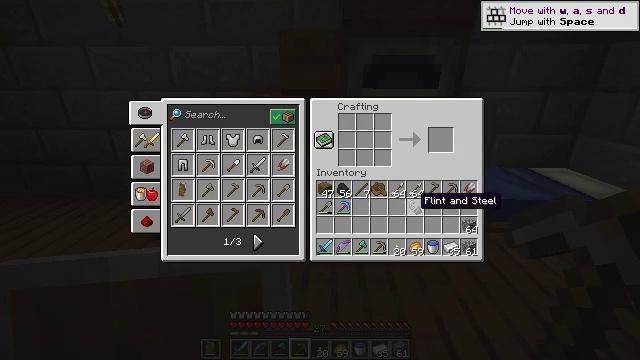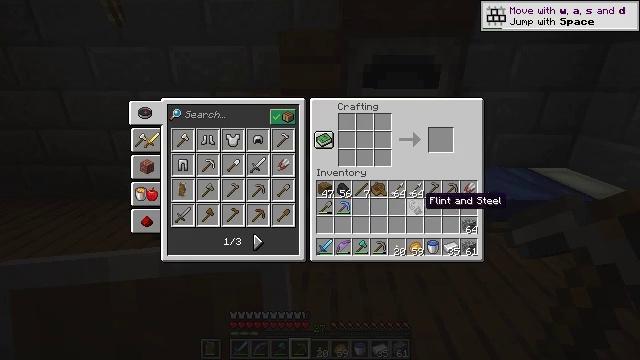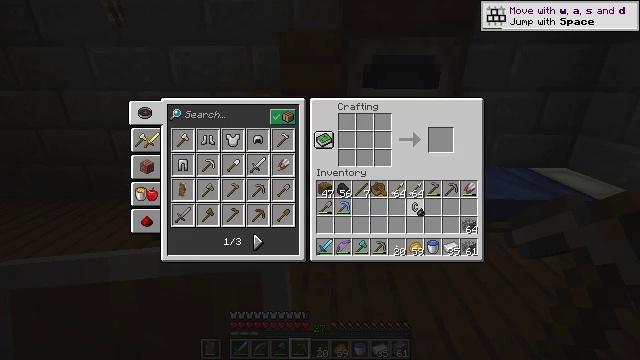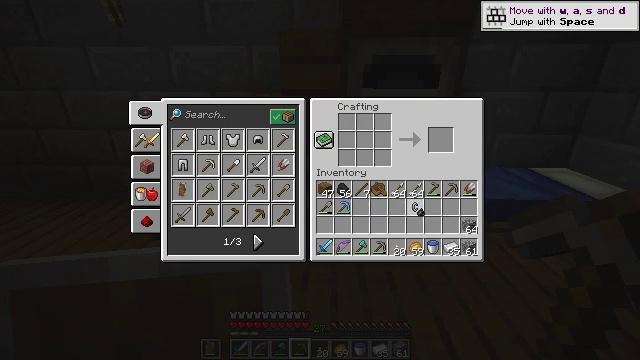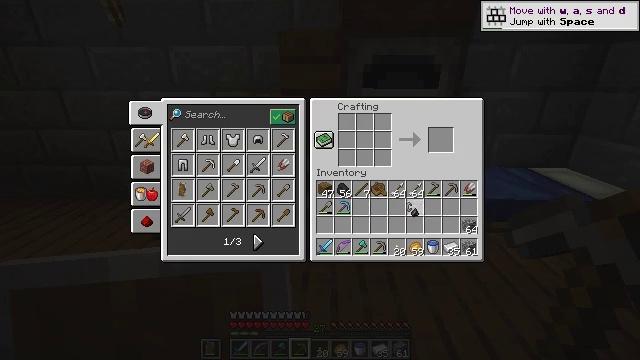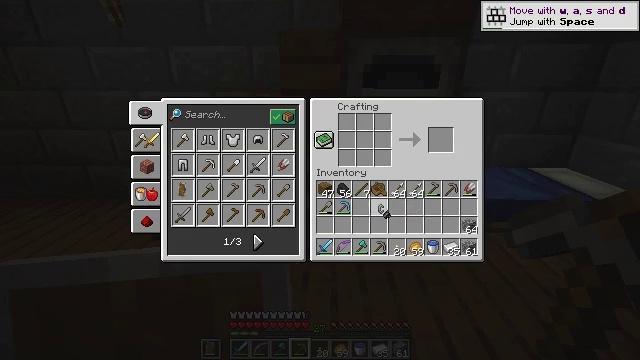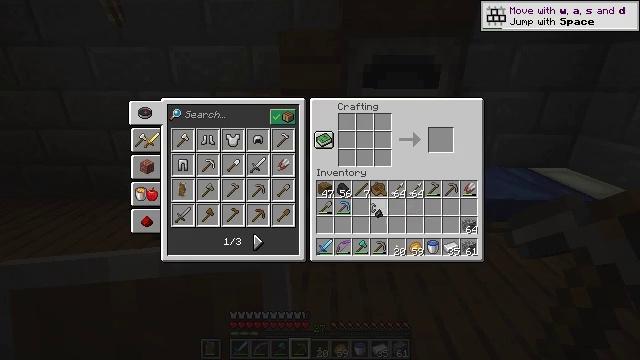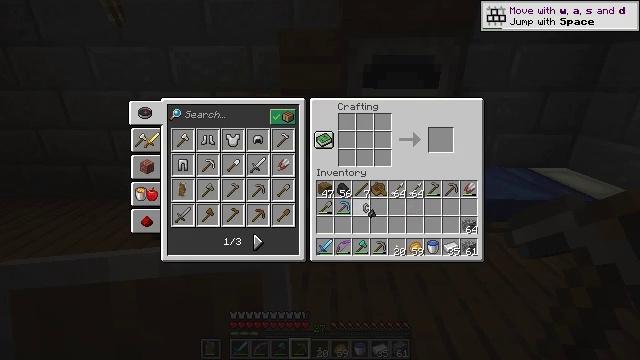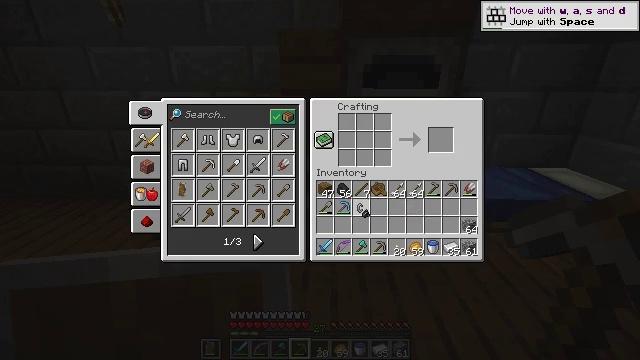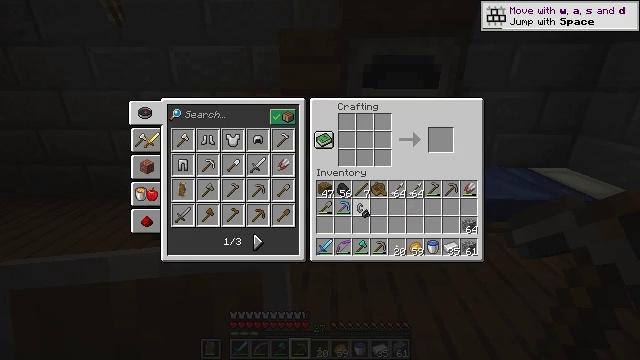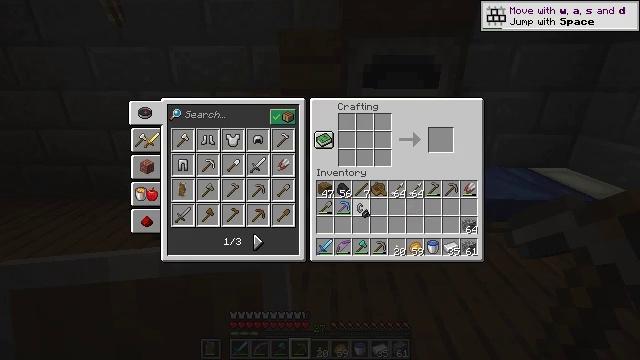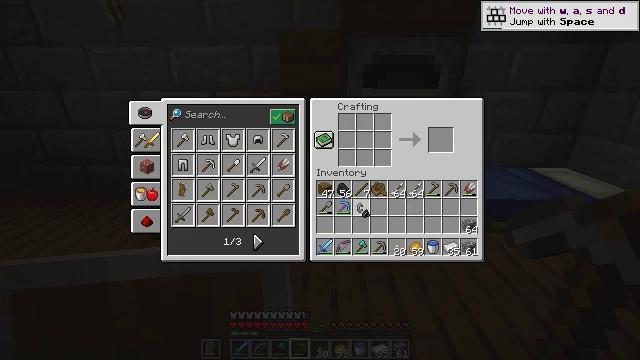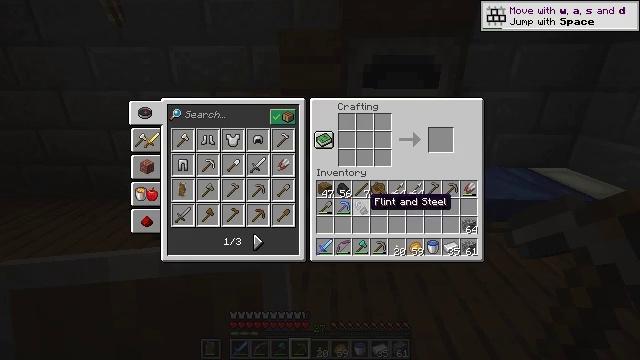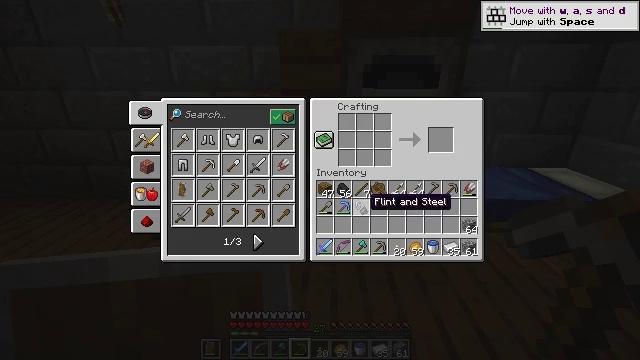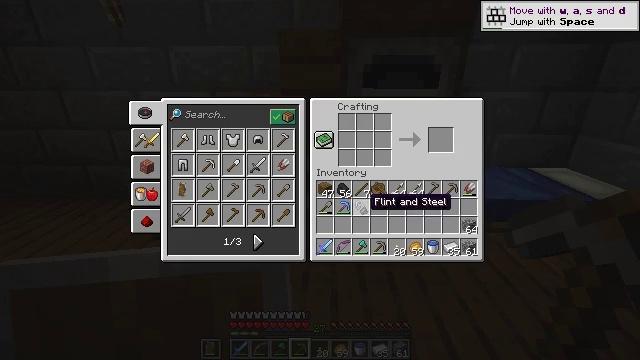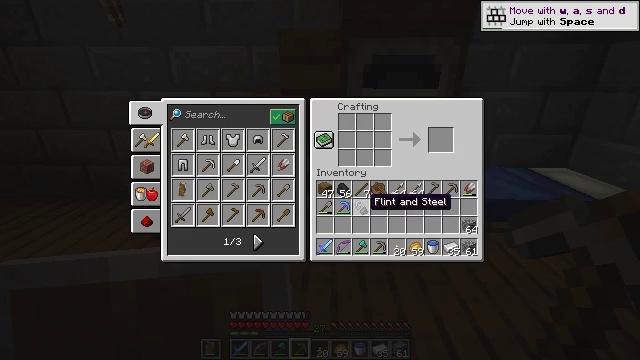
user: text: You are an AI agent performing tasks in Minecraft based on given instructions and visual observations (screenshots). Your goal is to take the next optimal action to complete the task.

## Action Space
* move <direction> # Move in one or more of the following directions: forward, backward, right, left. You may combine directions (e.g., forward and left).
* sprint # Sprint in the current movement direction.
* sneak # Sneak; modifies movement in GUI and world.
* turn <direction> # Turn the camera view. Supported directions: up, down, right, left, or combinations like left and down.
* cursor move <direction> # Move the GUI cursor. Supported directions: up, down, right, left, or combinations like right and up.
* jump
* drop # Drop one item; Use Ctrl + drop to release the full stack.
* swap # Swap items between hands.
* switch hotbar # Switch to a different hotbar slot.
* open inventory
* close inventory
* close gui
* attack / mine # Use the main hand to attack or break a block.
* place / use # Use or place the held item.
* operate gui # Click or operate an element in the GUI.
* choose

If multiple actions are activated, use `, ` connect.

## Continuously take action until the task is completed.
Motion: motion action
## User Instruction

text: Create golden boots using the crafting table.
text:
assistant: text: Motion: no_op
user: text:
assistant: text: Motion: operate gui
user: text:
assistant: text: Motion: operate gui
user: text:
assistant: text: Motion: no_op
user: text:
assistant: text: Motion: cursor move left
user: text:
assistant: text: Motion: cursor move left
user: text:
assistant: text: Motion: cursor move left
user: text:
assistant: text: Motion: no_op
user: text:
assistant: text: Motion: no_op
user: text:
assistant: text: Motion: operate gui
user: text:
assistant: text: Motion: operate gui
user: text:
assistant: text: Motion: no_op
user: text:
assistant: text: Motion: no_op
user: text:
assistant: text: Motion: no_op
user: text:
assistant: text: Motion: no_op
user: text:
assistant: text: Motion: cursor move right
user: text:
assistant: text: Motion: cursor move right and down
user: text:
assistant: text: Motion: no_op
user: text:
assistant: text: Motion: cursor move right and up
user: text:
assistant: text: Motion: no_op
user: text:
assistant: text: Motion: no_op
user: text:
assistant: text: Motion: no_op
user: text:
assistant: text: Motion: no_op
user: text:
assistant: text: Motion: no_op
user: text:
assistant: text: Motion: no_op
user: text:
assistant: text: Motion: no_op
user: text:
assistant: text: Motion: no_op
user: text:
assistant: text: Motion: no_op
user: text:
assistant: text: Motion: no_op
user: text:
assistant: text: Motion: no_op